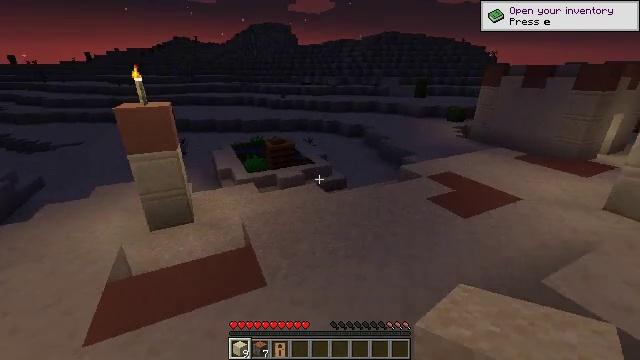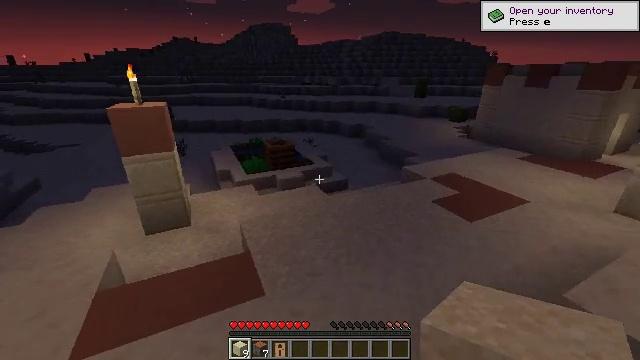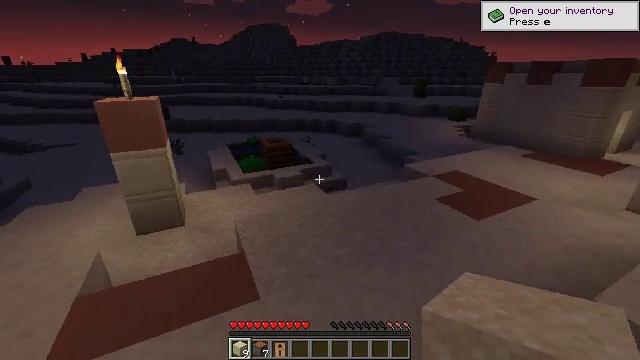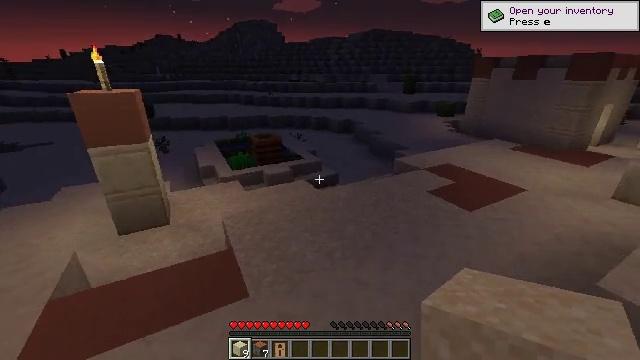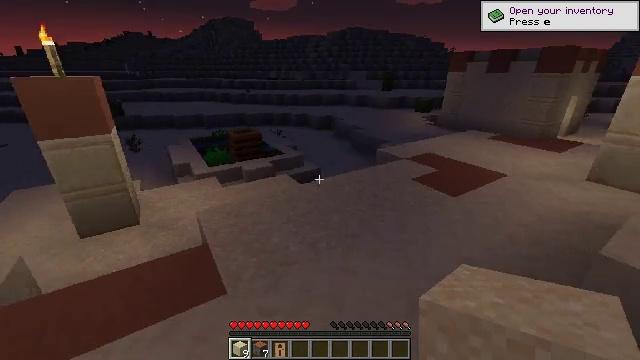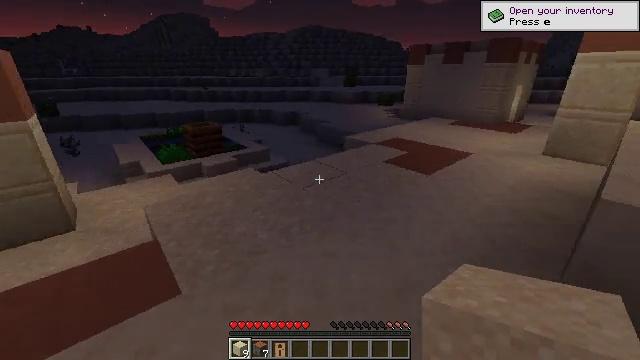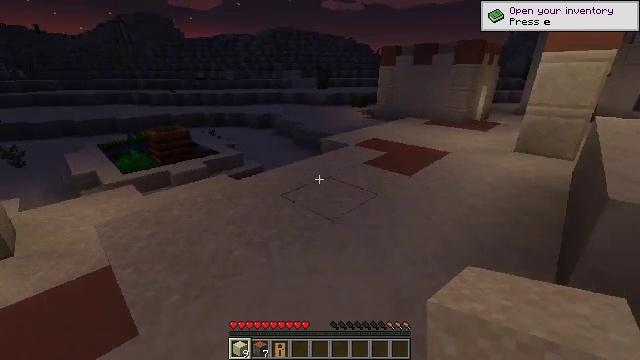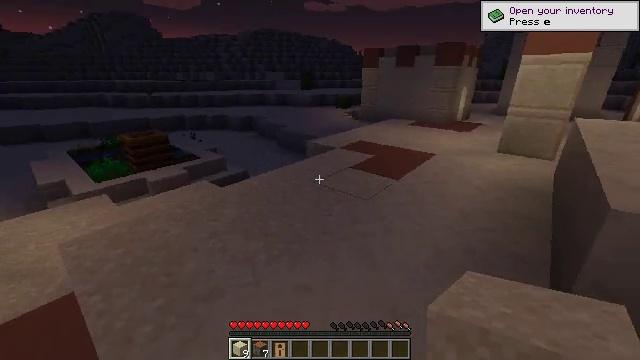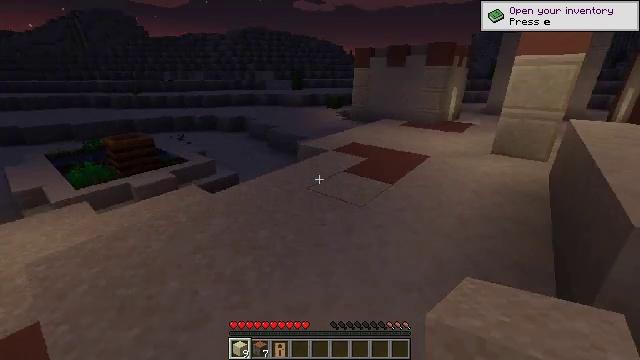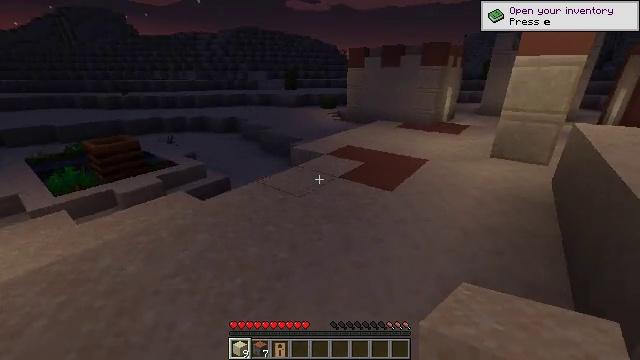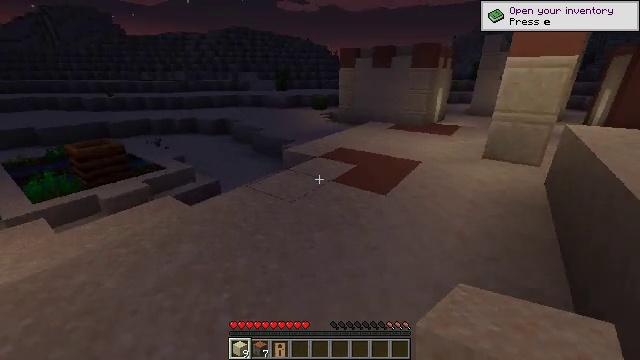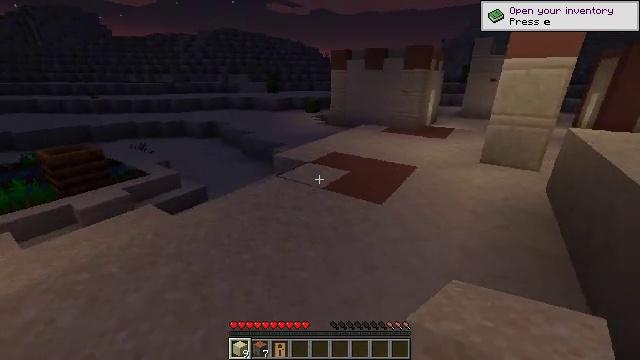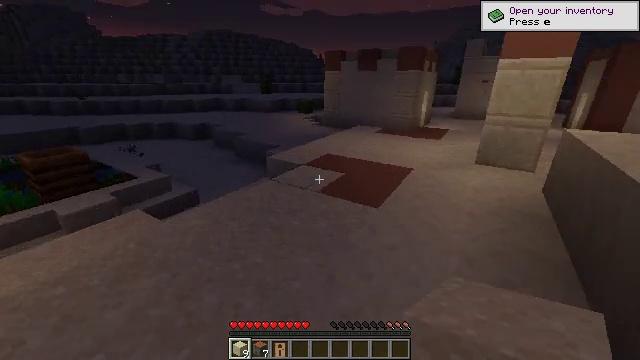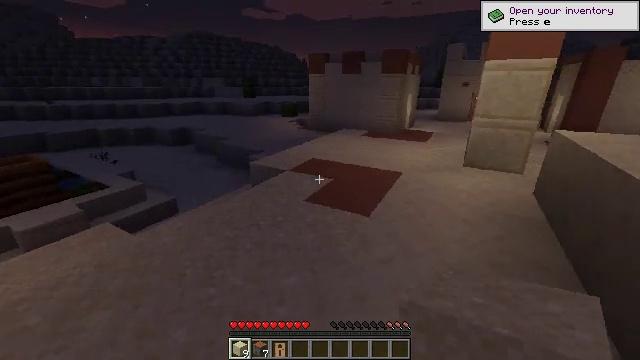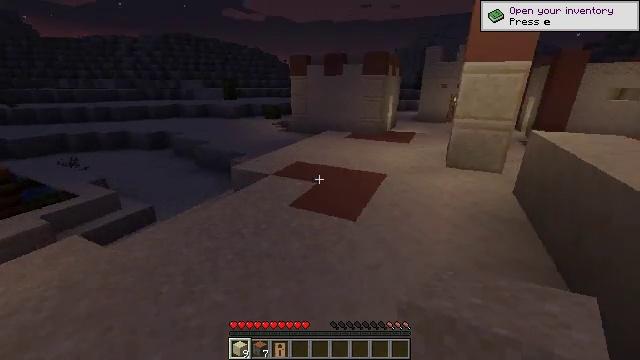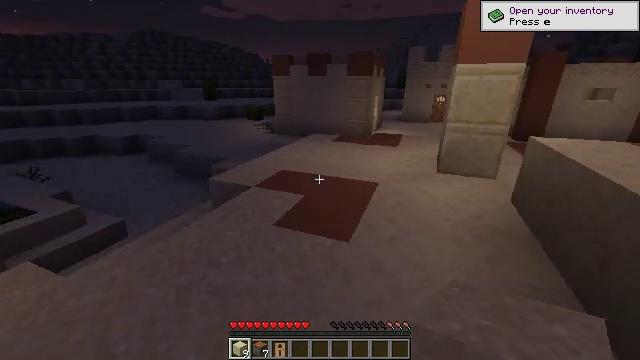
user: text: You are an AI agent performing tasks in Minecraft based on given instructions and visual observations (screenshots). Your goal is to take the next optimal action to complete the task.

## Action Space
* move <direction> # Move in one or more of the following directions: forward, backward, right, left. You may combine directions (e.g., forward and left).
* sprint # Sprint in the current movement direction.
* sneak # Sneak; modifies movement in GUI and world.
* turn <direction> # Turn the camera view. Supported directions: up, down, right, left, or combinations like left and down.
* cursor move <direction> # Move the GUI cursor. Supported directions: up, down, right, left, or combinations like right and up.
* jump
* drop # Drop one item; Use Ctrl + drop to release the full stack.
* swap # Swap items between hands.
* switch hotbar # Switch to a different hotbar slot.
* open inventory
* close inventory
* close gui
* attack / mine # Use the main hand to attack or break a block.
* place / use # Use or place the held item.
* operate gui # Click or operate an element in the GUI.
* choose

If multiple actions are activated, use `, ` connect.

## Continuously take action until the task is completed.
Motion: motion action
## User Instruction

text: Gather the jungle door by mining it.
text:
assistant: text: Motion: move forward
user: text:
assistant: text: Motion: move forward
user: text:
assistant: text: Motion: move forward, turn right
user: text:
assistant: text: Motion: move forward, turn right
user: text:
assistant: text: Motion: move forward, turn right
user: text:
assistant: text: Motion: move forward, turn right
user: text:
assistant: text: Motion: move forward, turn right
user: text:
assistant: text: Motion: move forward, turn right
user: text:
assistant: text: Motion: move forward, turn right
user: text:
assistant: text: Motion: move forward, turn right
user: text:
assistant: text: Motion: move forward, turn right
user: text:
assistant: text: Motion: move forward, turn right
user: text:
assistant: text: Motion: move forward, turn right
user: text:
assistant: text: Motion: move forward, turn right
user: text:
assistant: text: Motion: move forward, turn right
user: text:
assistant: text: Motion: move forward, turn right
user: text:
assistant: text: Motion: move forward, turn right
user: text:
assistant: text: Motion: move forward, turn right
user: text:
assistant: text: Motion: move forward, turn right
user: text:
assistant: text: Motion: move forward, turn right
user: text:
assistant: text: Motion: move forward
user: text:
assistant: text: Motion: move forward
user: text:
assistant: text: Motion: move forward
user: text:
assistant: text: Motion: move forward
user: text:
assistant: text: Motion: move forward
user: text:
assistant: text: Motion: move forward
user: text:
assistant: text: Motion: move forward
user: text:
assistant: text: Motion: move forward
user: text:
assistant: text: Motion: move forward
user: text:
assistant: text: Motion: move forward